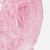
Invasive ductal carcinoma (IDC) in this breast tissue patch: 0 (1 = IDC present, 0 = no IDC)